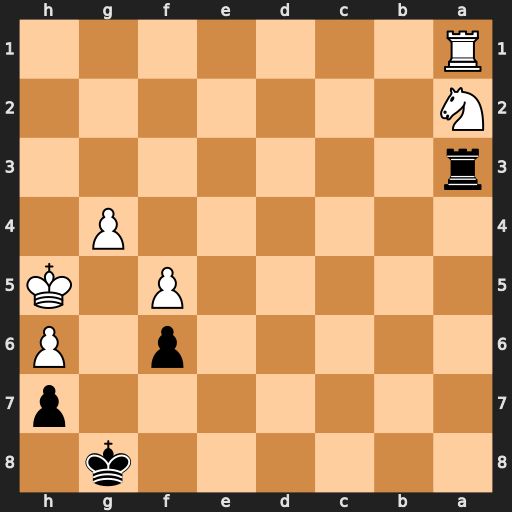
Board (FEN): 6k1/7p/5p1P/5P1K/6P1/r7/N7/R7
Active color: b
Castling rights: -
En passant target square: -
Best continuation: Rh3#